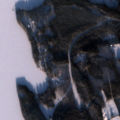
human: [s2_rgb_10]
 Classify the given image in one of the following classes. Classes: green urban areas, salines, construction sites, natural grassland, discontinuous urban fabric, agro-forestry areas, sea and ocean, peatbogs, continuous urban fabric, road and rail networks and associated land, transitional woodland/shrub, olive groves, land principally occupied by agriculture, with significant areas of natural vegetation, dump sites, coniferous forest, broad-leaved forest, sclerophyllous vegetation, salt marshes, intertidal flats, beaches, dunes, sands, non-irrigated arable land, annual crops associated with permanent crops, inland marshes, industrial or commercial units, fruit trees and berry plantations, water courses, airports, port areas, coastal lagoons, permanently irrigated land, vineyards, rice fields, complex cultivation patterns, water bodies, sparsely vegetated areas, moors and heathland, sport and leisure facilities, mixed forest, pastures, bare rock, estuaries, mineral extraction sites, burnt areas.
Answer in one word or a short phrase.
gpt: land principally occupied by agriculture, with significant areas of natural vegetation, coniferous forest, mixed forest, water bodies